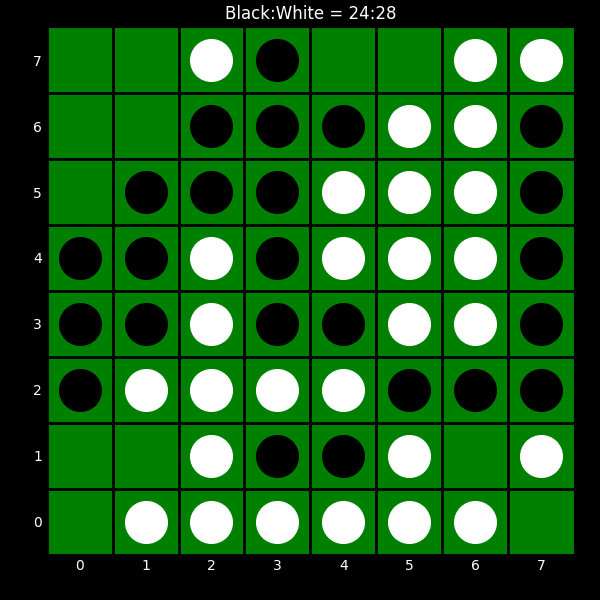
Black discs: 24
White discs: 28